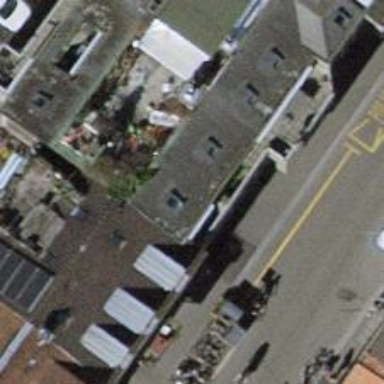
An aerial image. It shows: Pub.